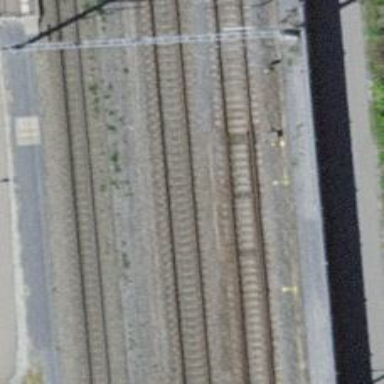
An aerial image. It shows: Railway switch.